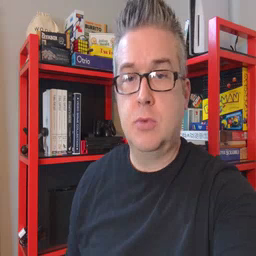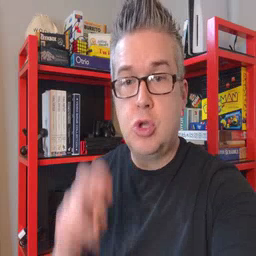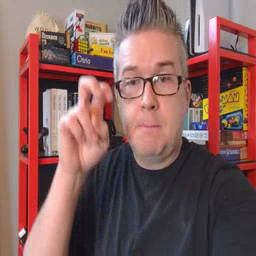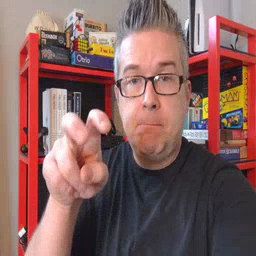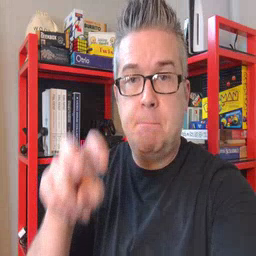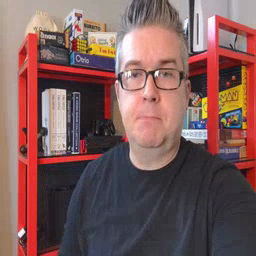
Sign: jump